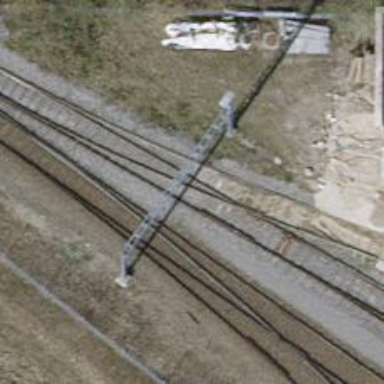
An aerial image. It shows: Single-track electrified railway yard with contact line electrification.